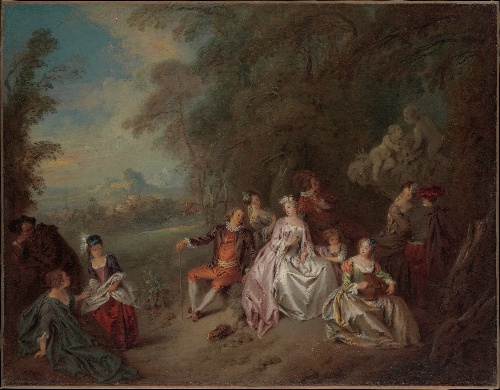
Title: Concert Champêtre
Artist: Jean-Baptiste Joseph Pater
Artist bio: French, Valenciennes 1695–1736 Paris
Date: ca. 1734
Object type: Painting
Classification: Paintings
Medium: Oil on canvas
Dimensions: 20 1/2 x 26 3/4 in. (52.1 x 67.9 cm)
Department: European Paintings
Credit line: Purchase, Joseph Pulitzer Bequest, 1937
Accession year: 1937
Repository: Metropolitan Museum of Art, New York, NY
Tags: Musical Instruments|Children|Men|Women|Landscapes|Musicians